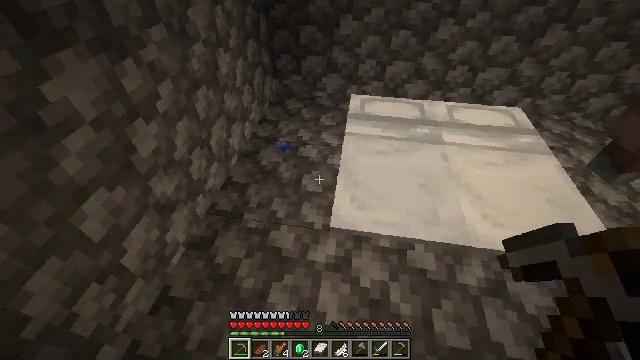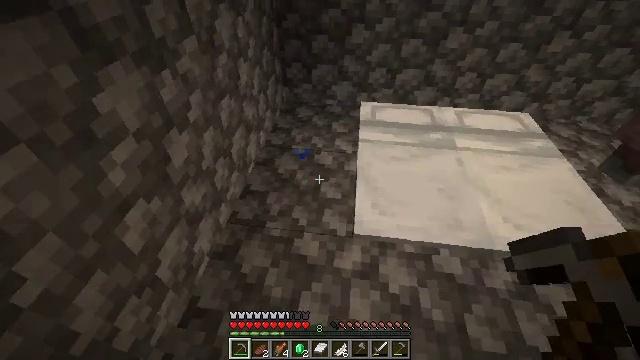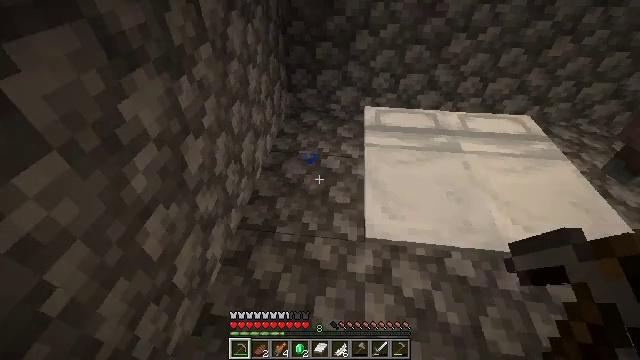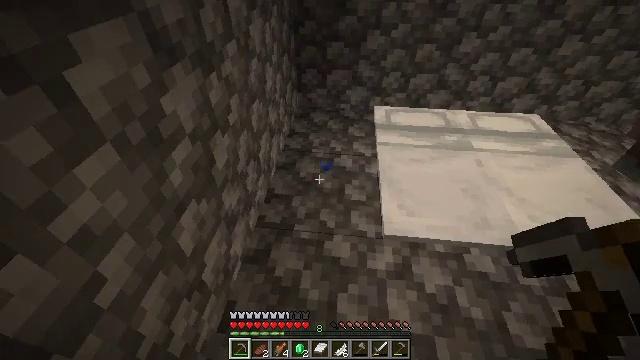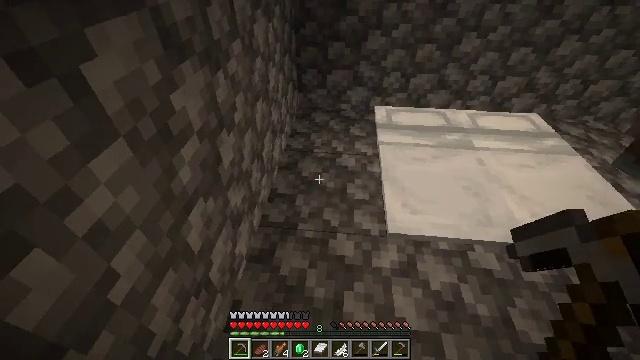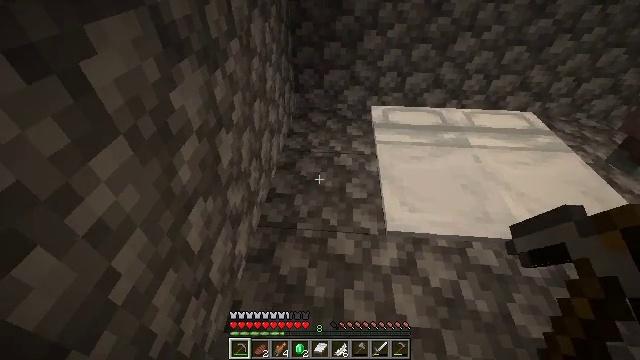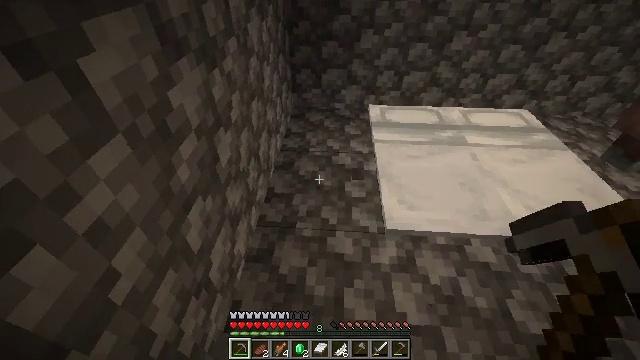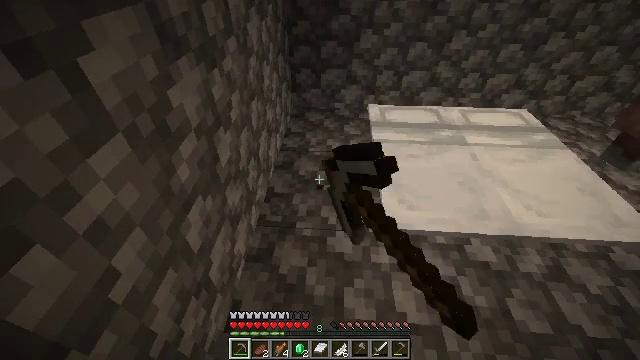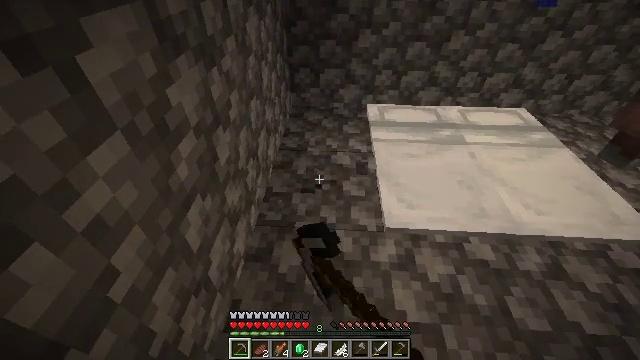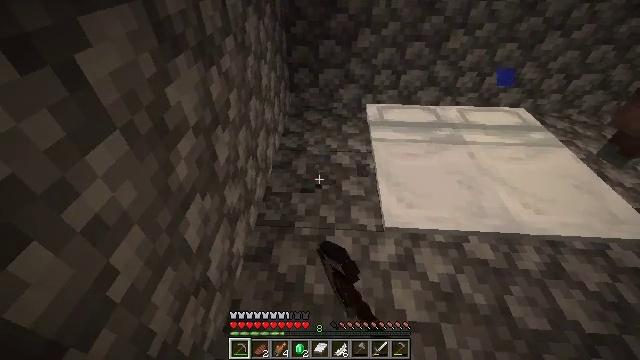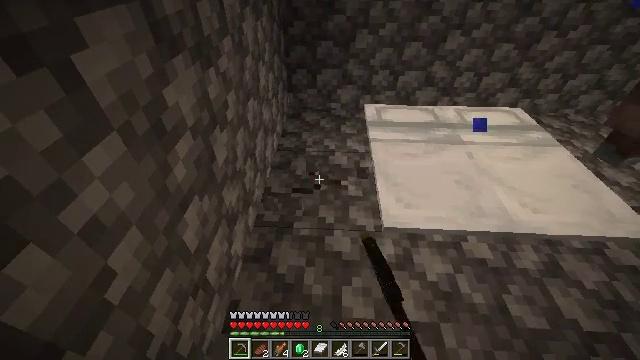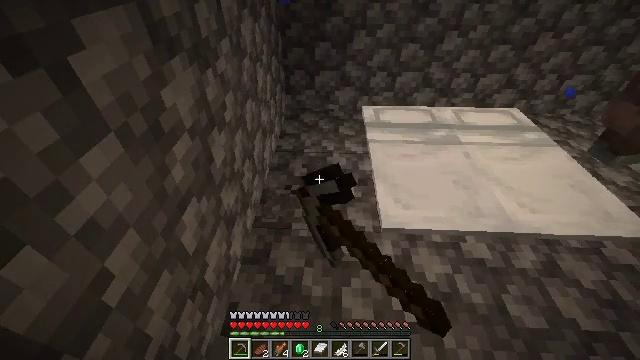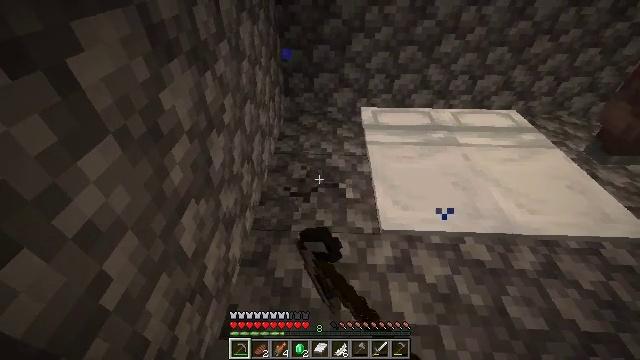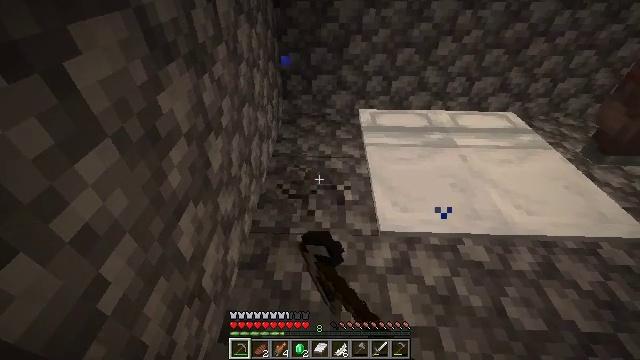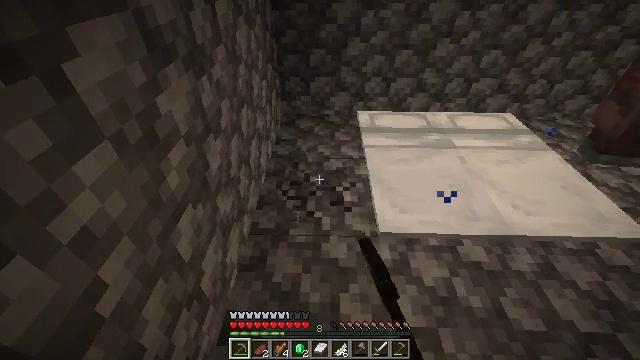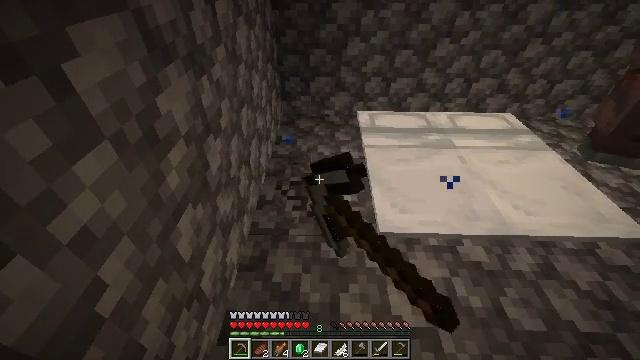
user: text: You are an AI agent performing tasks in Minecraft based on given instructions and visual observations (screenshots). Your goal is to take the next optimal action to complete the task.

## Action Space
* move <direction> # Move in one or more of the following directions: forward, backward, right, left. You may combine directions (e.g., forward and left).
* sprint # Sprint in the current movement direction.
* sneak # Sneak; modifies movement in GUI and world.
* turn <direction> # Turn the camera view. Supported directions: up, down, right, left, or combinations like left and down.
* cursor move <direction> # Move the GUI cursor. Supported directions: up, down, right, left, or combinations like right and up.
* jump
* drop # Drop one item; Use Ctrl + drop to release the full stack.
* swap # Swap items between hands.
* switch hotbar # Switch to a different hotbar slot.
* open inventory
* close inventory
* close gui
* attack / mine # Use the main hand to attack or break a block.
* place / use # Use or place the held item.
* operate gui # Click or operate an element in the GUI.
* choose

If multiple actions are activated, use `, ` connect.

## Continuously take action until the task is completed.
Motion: motion action
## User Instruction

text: Remove the cobblestone slab with a tool.
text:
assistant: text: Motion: move left, turn right and up
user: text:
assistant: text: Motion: turn up
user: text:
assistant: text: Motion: no_op
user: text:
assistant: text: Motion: no_op
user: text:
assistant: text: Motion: turn right
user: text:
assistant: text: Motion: attack / mine
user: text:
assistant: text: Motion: attack / mine
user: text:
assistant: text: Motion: attack / mine
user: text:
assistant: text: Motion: attack / mine
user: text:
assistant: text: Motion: attack / mine
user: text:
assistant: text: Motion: attack / mine
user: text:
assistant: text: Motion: attack / mine
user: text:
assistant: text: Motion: attack / mine
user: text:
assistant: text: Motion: attack / mine
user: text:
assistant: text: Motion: attack / mine
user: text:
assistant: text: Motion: attack / mine
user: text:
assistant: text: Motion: attack / mine
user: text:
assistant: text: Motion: attack / mine
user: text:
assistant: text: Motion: attack / mine
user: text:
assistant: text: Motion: attack / mine
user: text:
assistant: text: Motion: attack / mine
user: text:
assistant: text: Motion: attack / mine
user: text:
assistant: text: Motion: attack / mine
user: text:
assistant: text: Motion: attack / mine
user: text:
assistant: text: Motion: attack / mine
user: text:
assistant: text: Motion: attack / mine
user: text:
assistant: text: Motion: attack / mine
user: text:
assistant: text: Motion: attack / mine
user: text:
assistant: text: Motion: attack / mine
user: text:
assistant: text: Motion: attack / mine